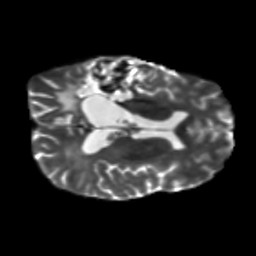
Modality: T2w
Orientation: axial
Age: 49
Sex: male
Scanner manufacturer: siemens
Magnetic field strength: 3 T
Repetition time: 5.47 s
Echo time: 0.0854 s